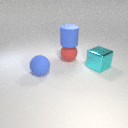
large cyan metal cube to the right of large blue rubber sphere